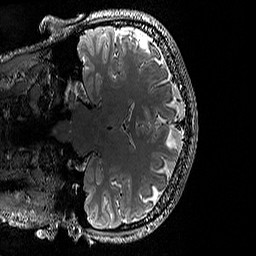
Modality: T2w
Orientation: coronal
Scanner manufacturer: siemens
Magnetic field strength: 3 T
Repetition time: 3.2 s
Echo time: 0.428 s